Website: home-depot
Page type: account-dashboard
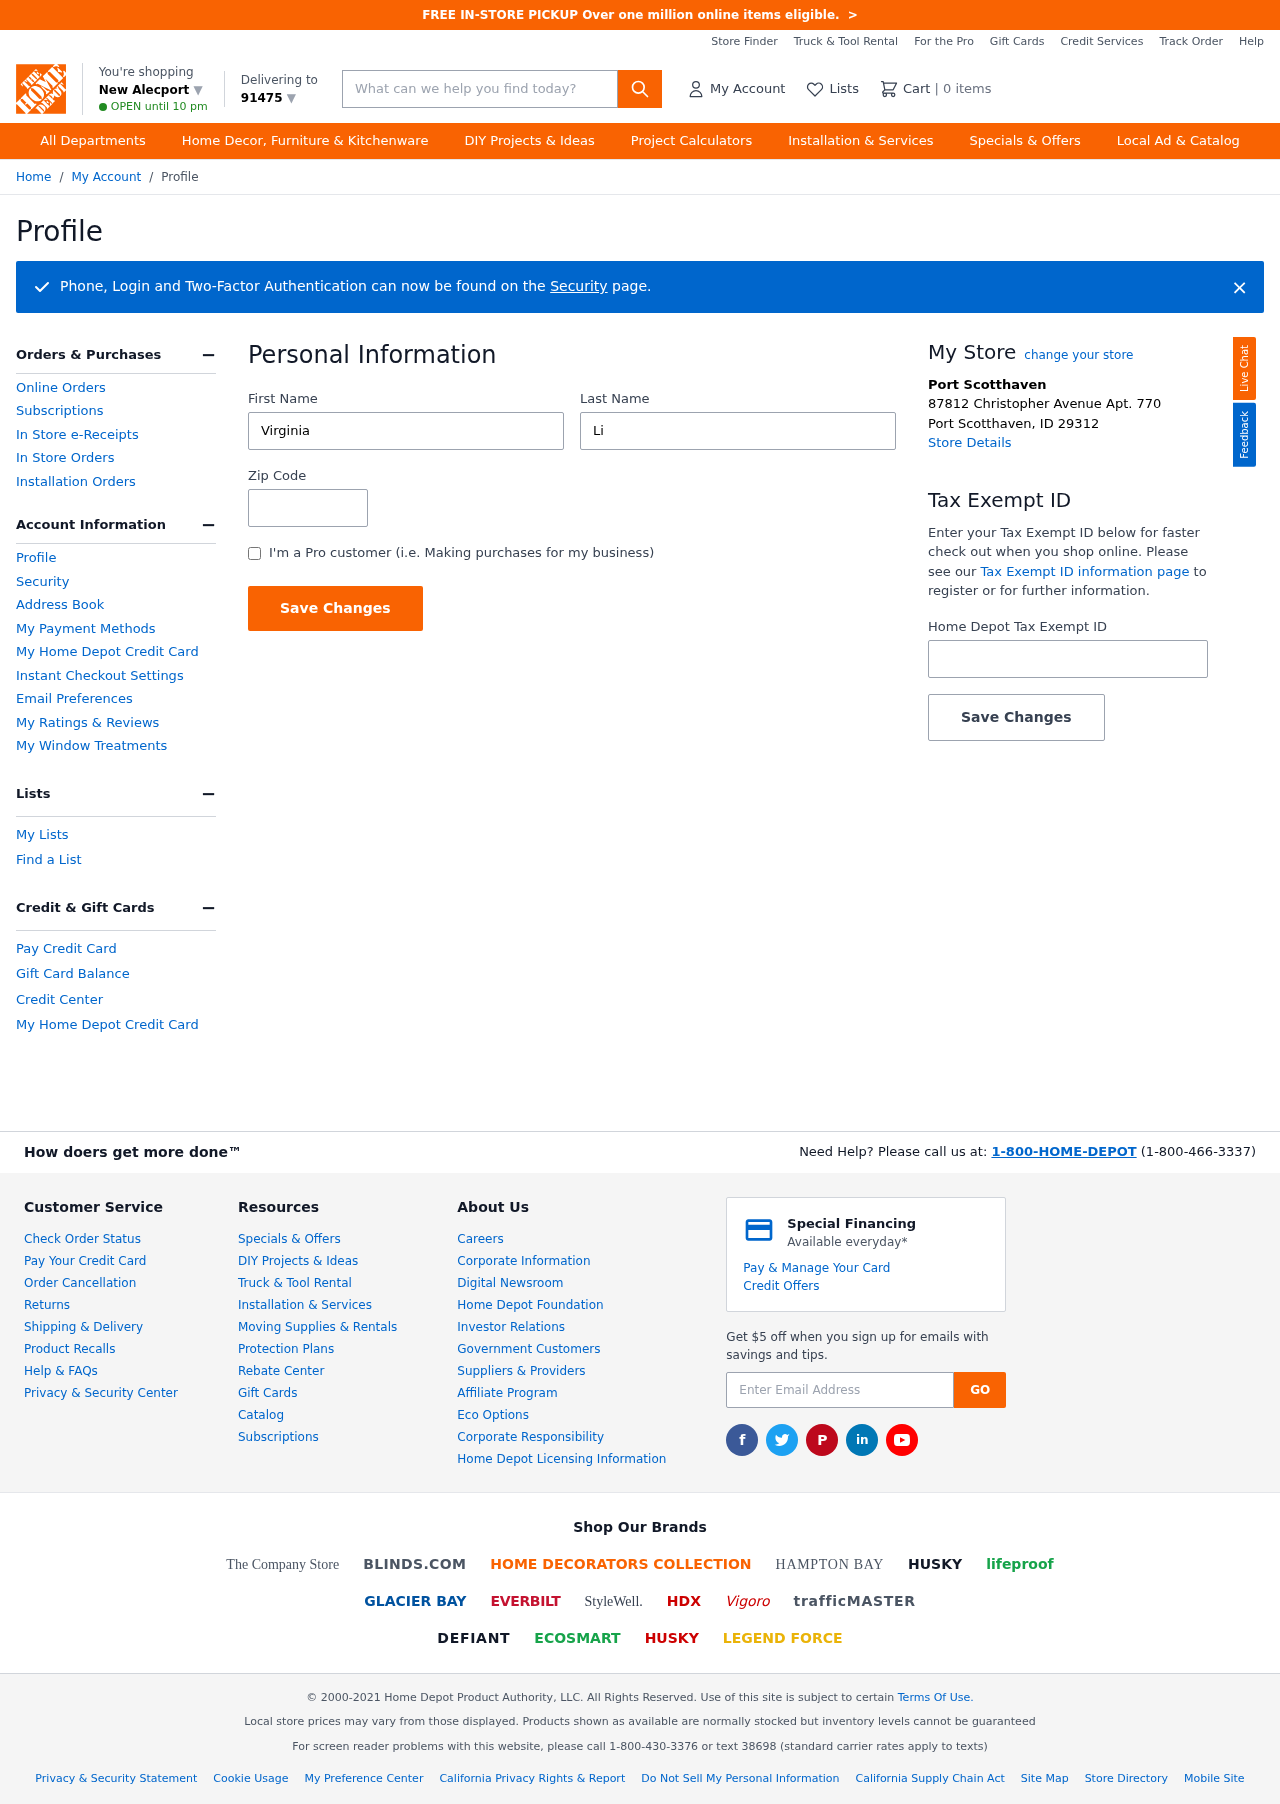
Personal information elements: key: PII_CITY
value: New Alecport ▼
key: PII_FIRSTNAME
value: Virginia
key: PII_LASTNAME
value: Little
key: PII_LOCATION1_CITY
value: Port Scotthaven
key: PII_LOCATION1_CITY_STATE_ZIP
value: Port Scotthaven, ID 29312
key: PII_LOCATION1_STREET
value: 87812 Christopher Avenue Apt. 770
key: PII_POSTCODE
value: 91475 ▼
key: PII_POSTCODE
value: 91475
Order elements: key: ORDER_NUM_ITEMS
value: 0
Search elements: key: HEADER_SEARCH
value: What can we help you find today?